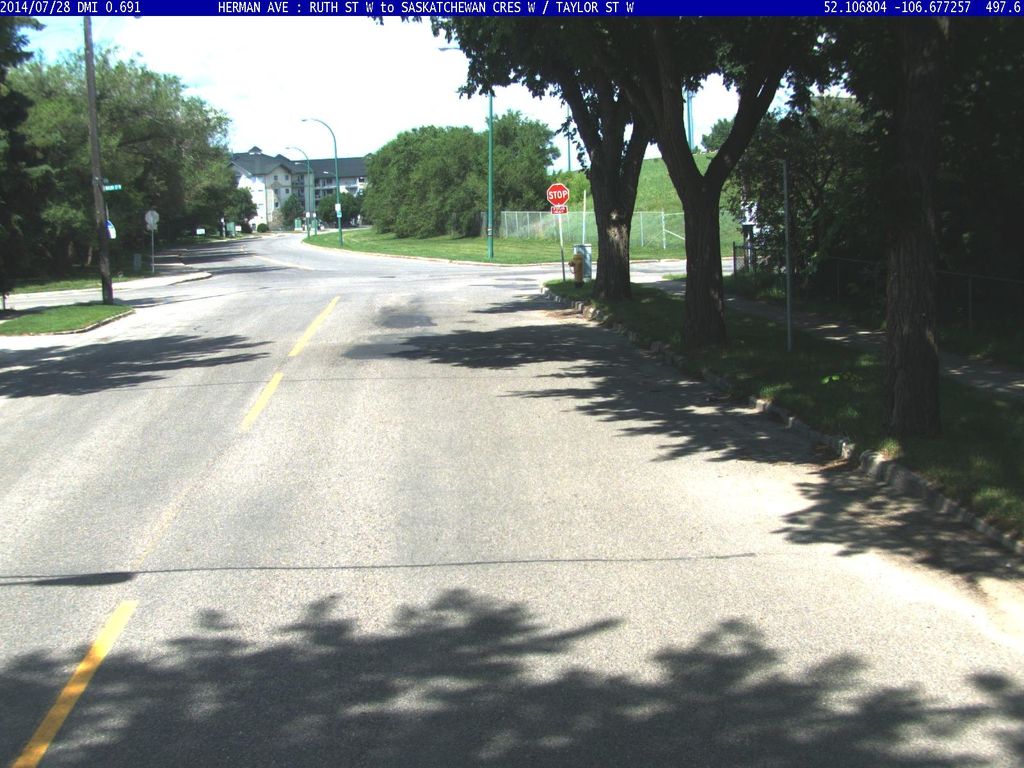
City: saskatoon